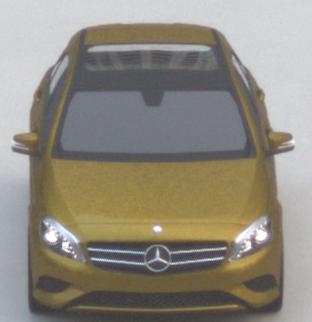
Make: Mercedes-Benz
Model: A 180
Detailed model: A-Class (176)
Model produced from: 2012/09
Model produced until: 2015/07
Doors: 5
Color: yellow
Road condition: dry road
Daytime: morning or afternoon
Contrast: low contrast